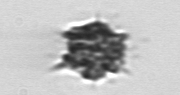
Label: Dictyocha